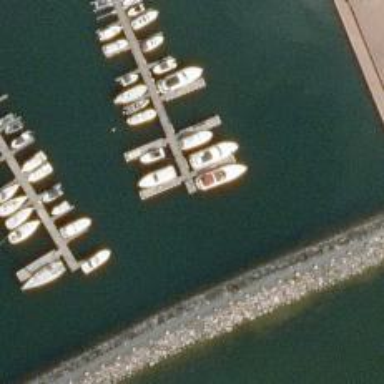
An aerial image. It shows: Man-made pier.